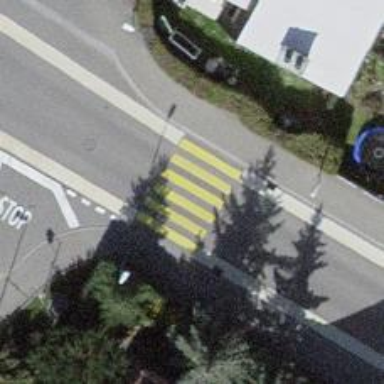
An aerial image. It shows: Marked road crossing.